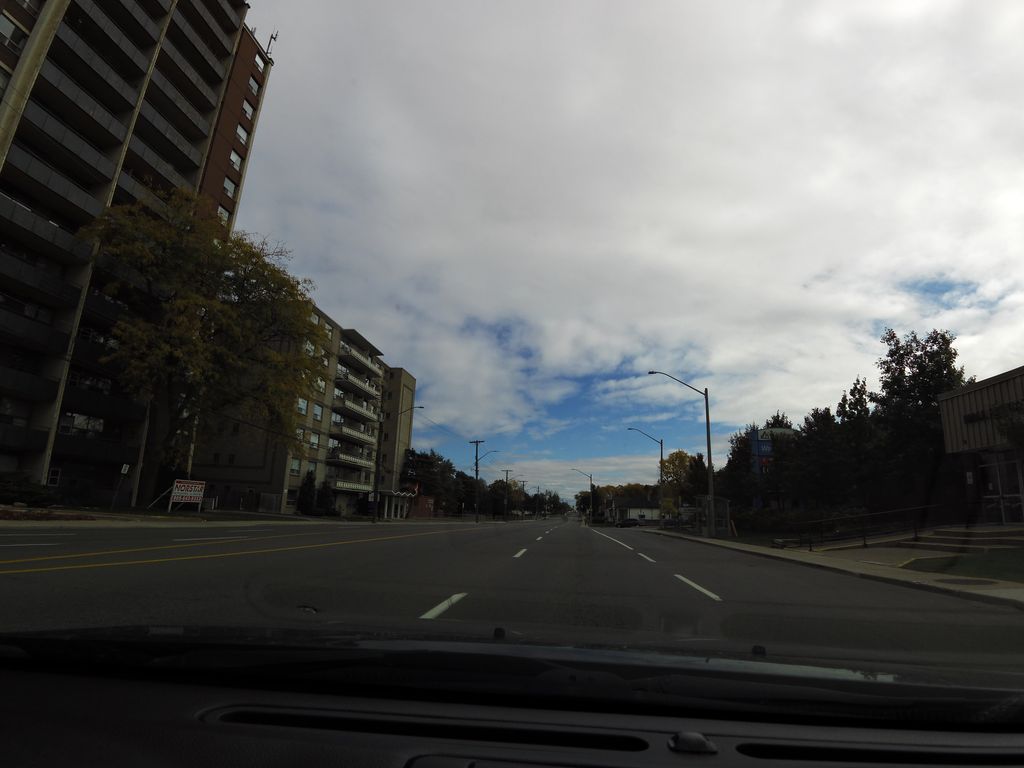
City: hamilton